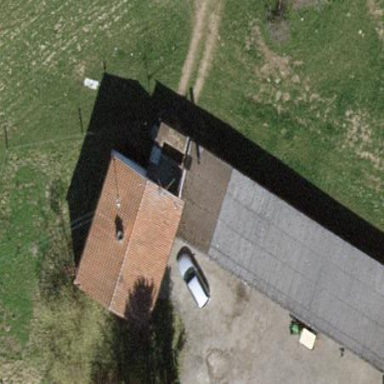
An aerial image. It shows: Farm auxiliary building.